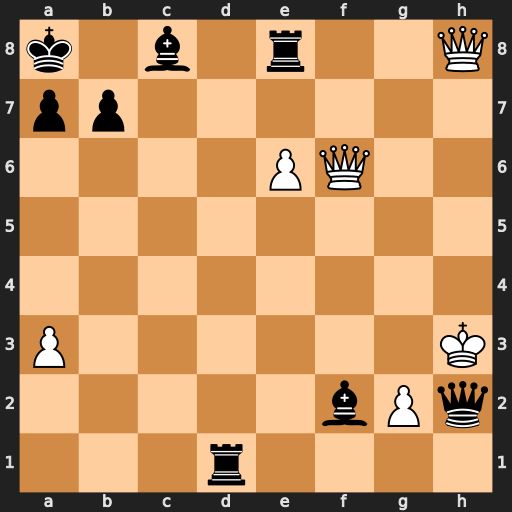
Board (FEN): k1b1r2Q/pp6/4PQ2/8/8/P6K/5bPq/3r4
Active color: w
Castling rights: -
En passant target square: -
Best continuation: Kxh2 Bg1+ Kg3 Rxh8 Qxh8